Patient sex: F
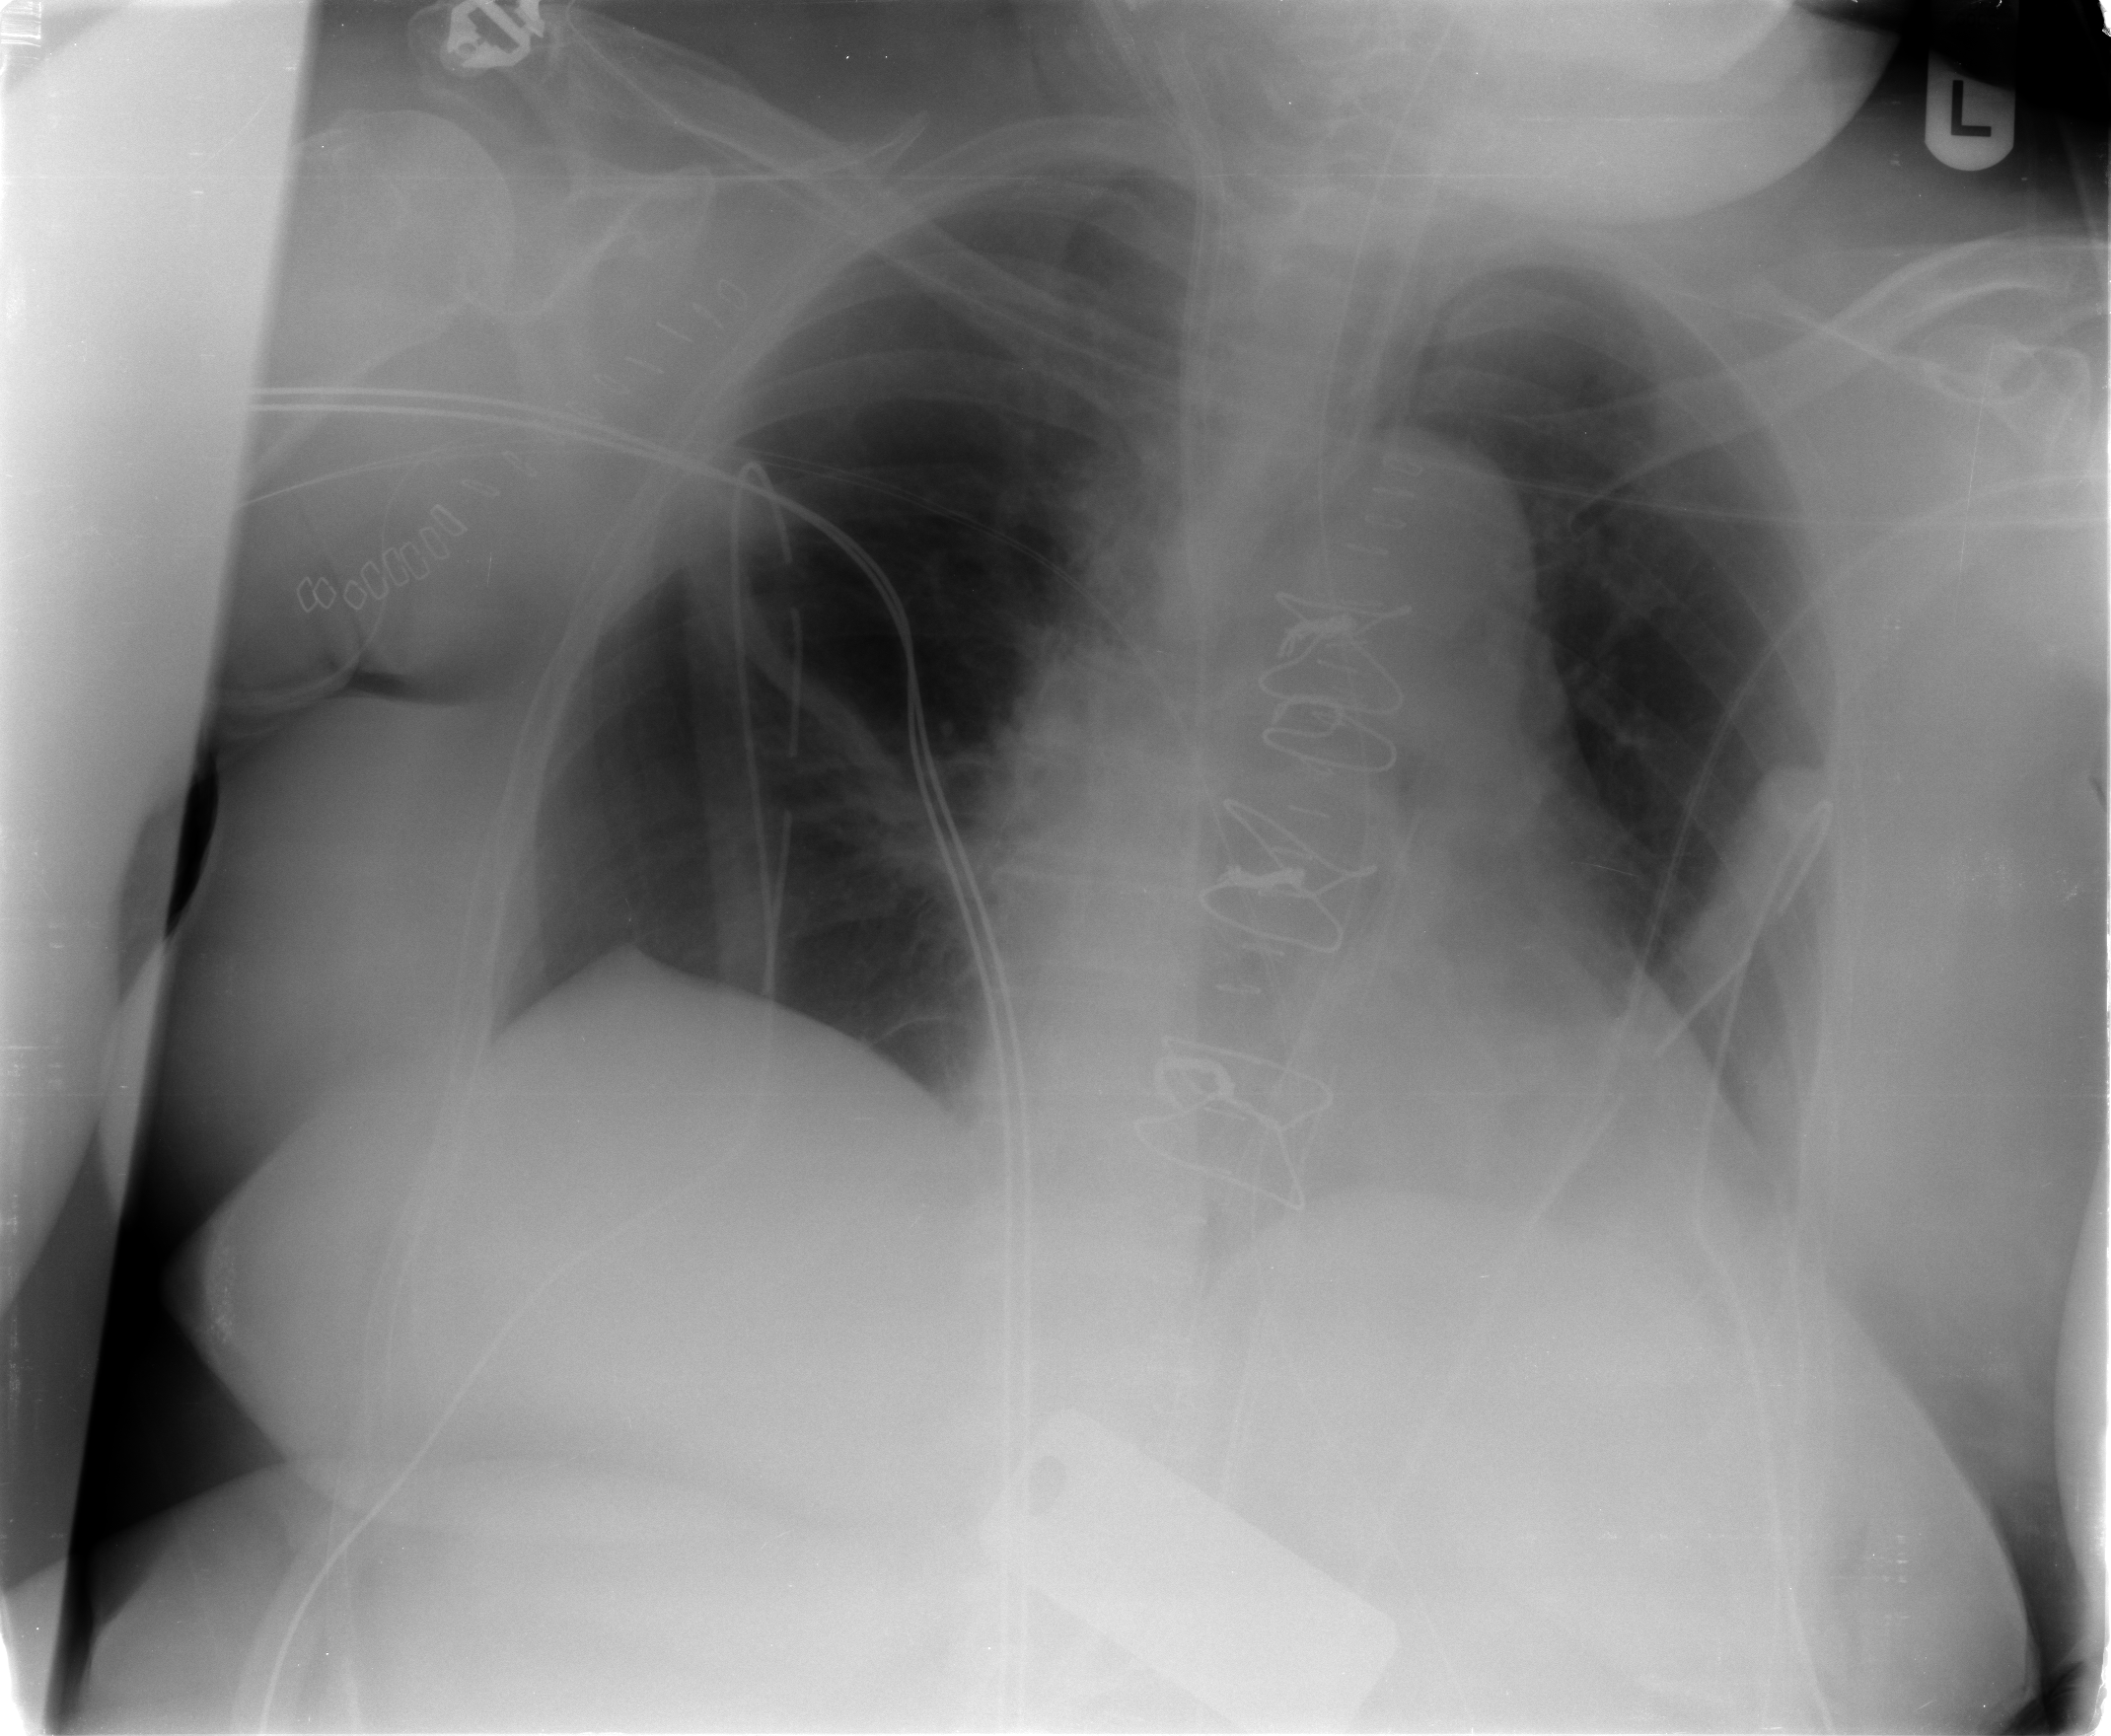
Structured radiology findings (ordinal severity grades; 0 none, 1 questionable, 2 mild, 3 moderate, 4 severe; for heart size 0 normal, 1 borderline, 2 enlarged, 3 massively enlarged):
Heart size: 1
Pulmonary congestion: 0
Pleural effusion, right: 0
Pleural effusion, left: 2
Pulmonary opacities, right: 0
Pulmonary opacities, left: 1
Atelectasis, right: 2
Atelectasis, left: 0